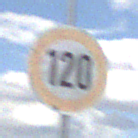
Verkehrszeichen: Geschwindigkeit120
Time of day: Midday
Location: Outdoor (Nature)
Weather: PartlyCloudy
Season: NotSpecified
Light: Natural